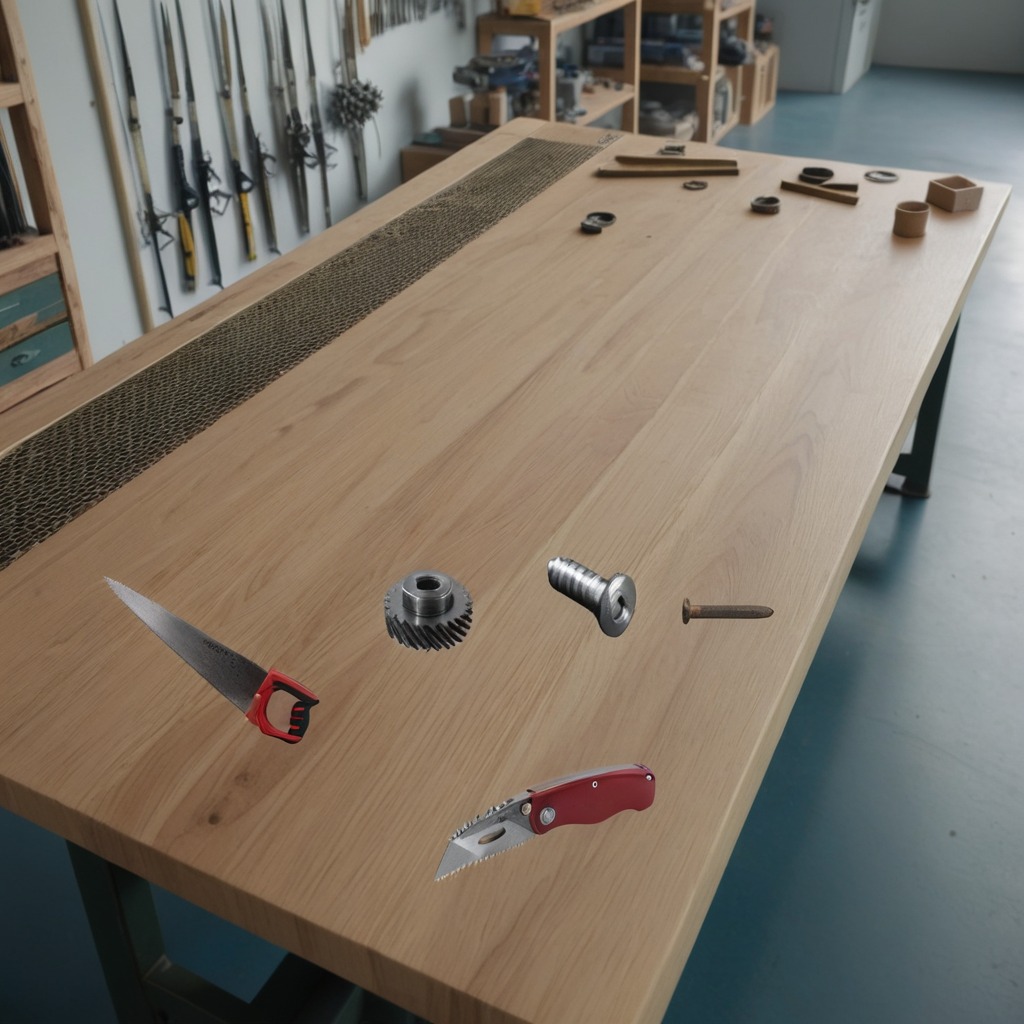
A steel gear with teeth, a utility knife, a metal machine screw, an iron nail, and a handheld metal saw are lying on the workbench inside a coastal fishing gear workshop.